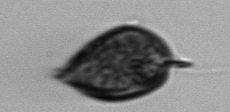
Label: Prorocentrum_micans